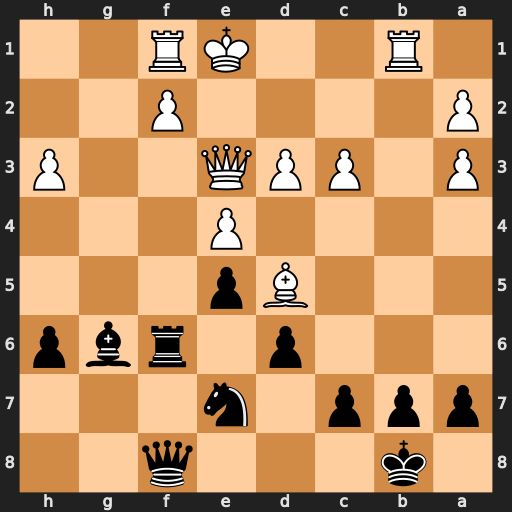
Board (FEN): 1k3q2/ppp1n3/3p1rbp/3Bp3/4P3/P1PPQ2P/P4P2/1R2KR2
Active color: b
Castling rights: -
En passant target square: -
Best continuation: Nxd5 exd5 Rf3